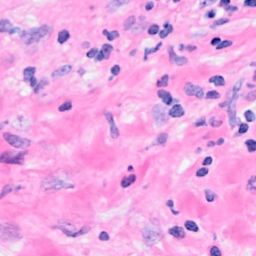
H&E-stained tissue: Breast